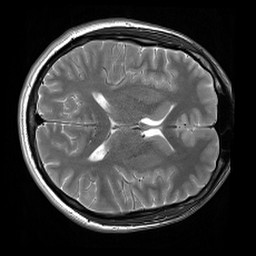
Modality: T2w
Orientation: axial
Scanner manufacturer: siemens
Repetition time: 3.9 s
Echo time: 0.076 s